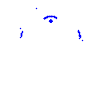
Particle: kaon